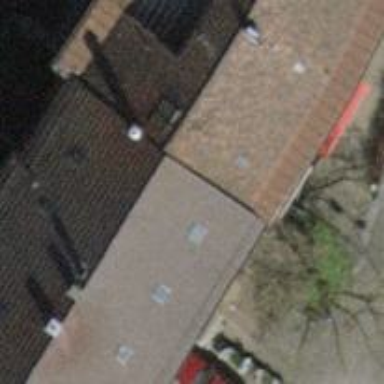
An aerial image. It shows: Restaurant.